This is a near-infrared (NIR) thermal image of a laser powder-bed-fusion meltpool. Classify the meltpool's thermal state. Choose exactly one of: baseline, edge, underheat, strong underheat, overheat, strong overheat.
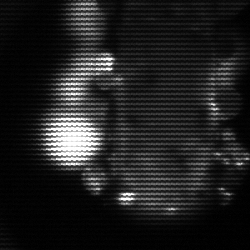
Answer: strong underheat